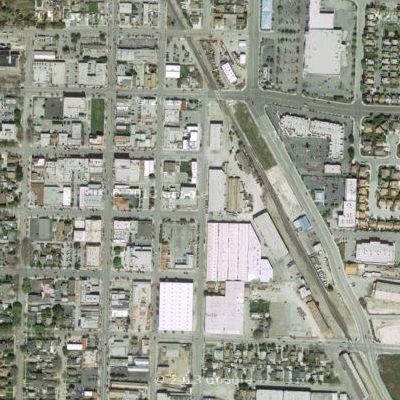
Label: Industry